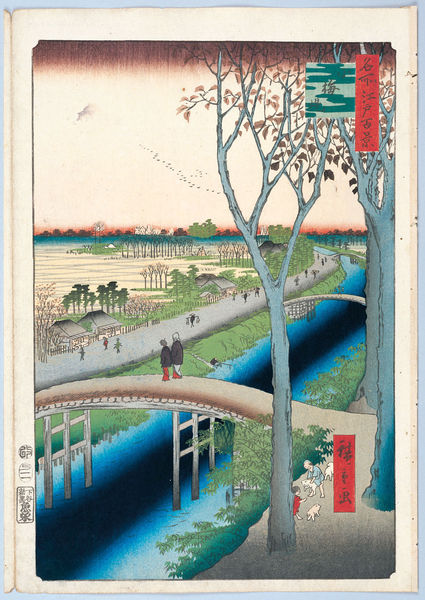
Titel: 100 berühmte Ansichten von Edo
Künstler: Utagawa Hiroshige
Schlagwörter: baum, blau, himmel, mann, meer, bäume, fluss, grün, landschaft, menschen, ufer, frau, straße, zeichen, haus, hund, rot, häuser, vögel, brücke, kind, japan, schrift, figuren, promenade, tusche, asien, chinesisch, china, blaub, rün, japa, h, ffluss